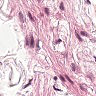
Metastatic tissue present: no